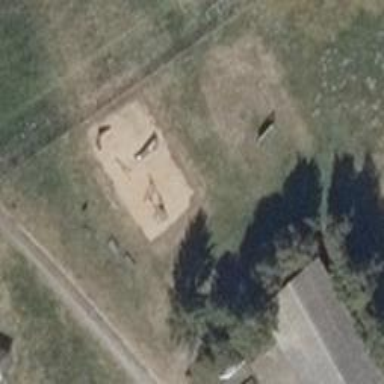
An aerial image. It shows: Playground area for leisure activities on the land.